Question: I found the following design in market of my tablet. I want to design a layout as like the below tables containing a image, text and a button for my android app. how to do this

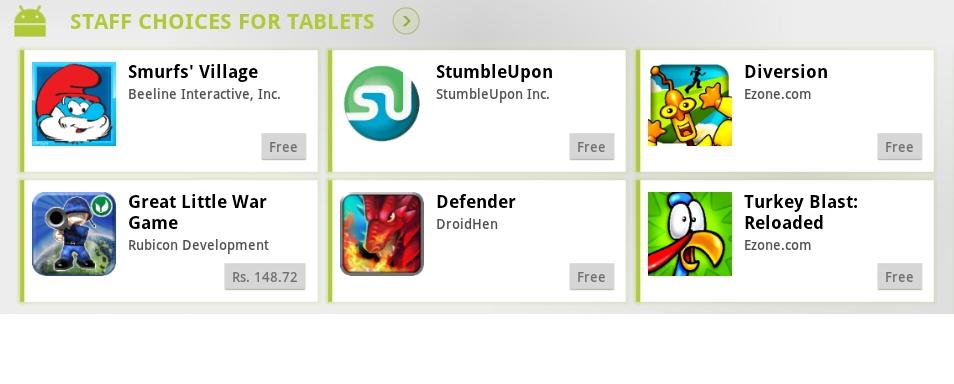
Answer: You can achieve simple table look, by setting different colors to rows and cloumns and set appropriate margins in that here is <URL>. Here he sets only border but you can fill any color or drawable inside column.